Chest X-ray:
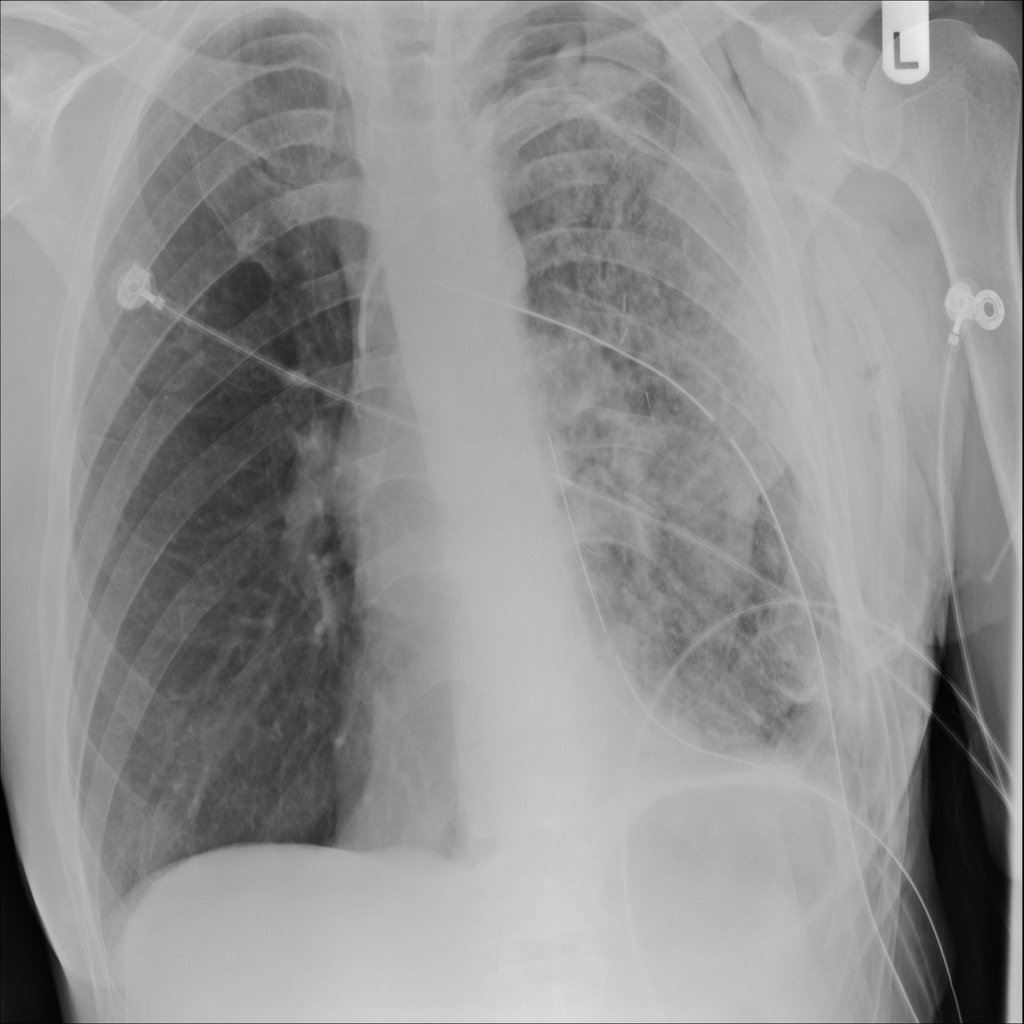
Findings: Consolidation, Effusion, Pneumothorax
No abnormal finding: no